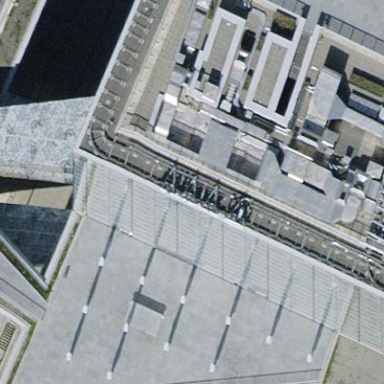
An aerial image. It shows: Commercial building with flat roof.